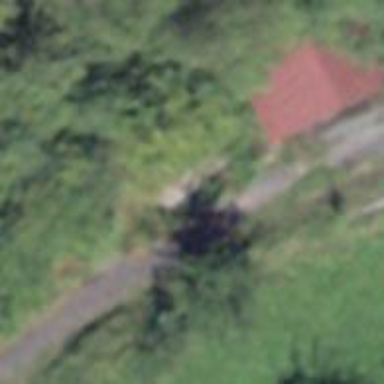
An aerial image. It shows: Shed building.